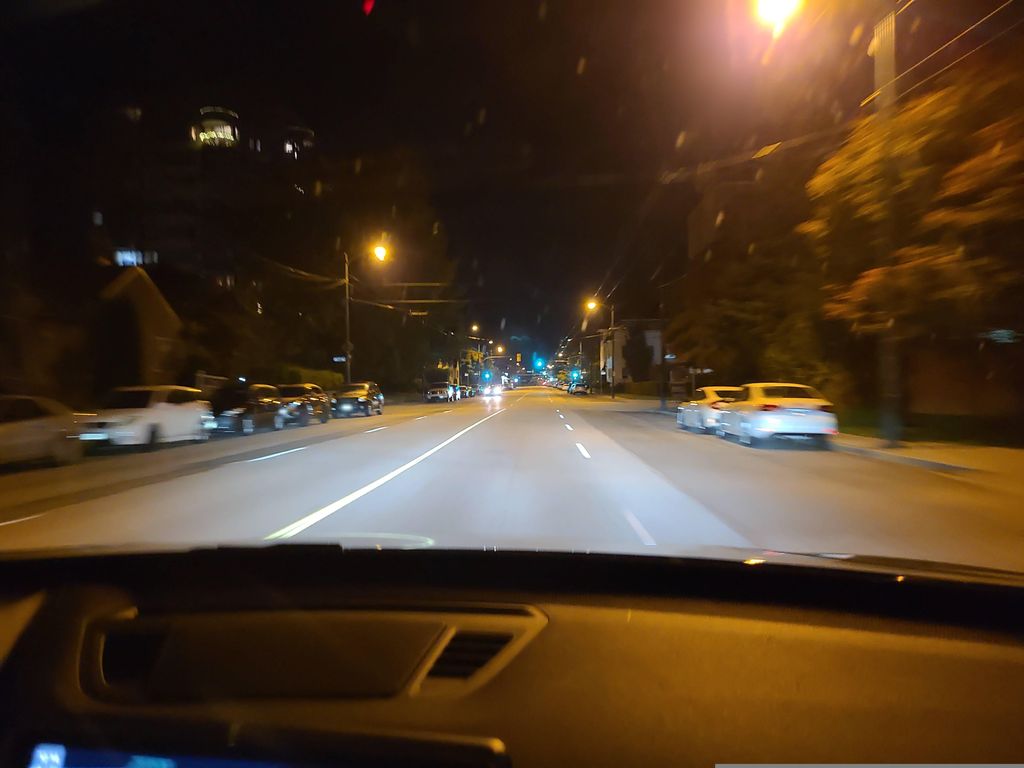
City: vancouver